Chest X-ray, PA view. Patient: 57 years old, sex M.
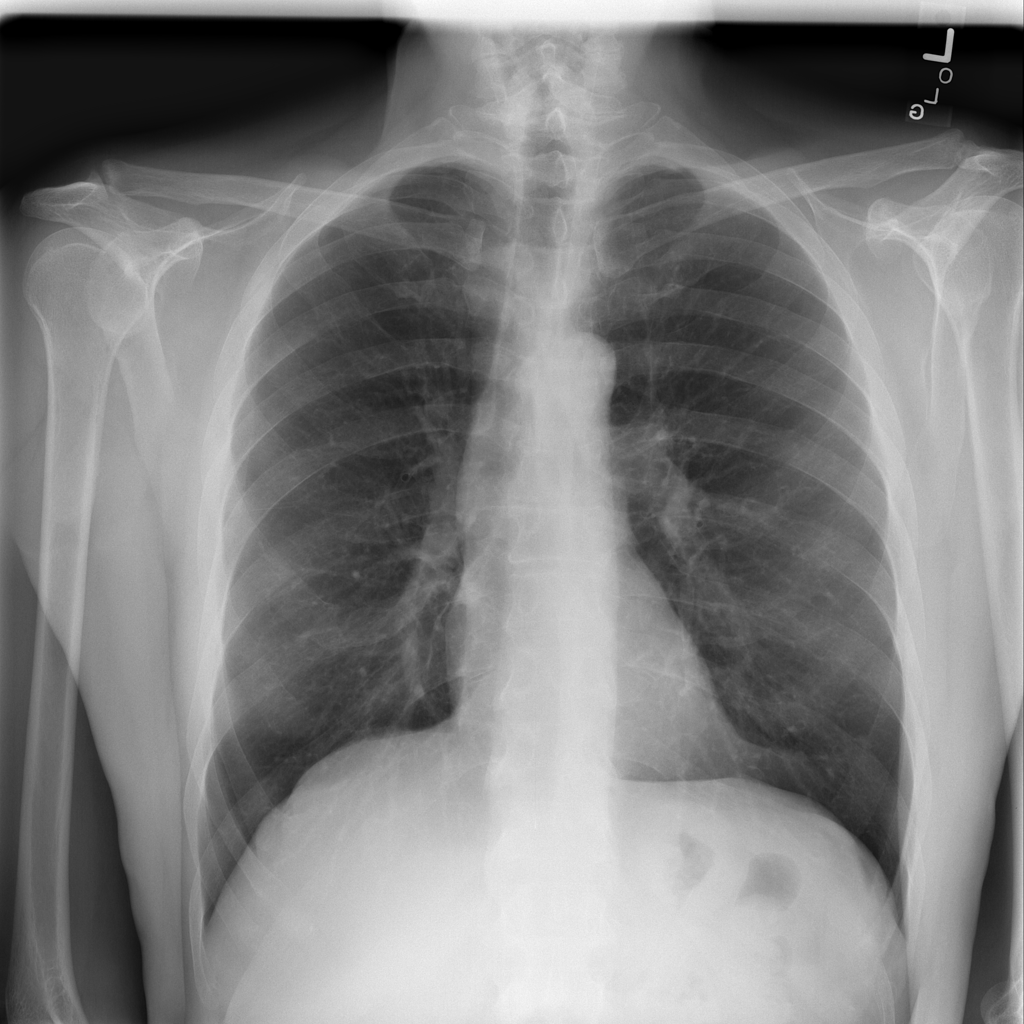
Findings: No Finding